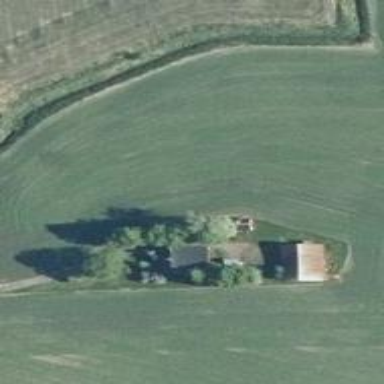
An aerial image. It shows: Farm.